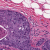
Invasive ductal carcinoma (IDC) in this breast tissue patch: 0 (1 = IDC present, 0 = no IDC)